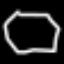
Label: octagon